Interaction volume radius: 5 \u00c5
Interaction volume height: 25 \u00c5
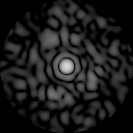
Disorder parameter: 0.839